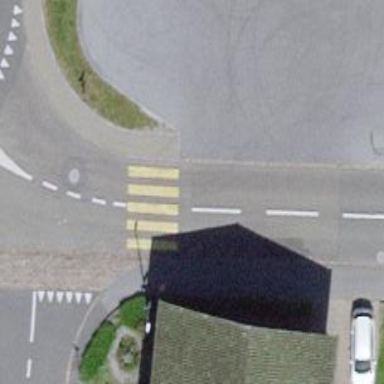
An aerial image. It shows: Uncontrolled zebra crossing with zebra markings.